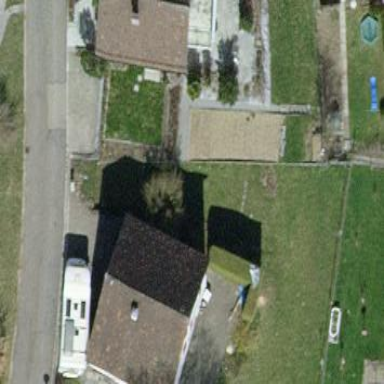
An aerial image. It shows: Detached building with gabled roof.